Question: I have two different datasets as follows:

I need to add the call volume, put volume, and total volume columns in dataset #2 if and only if: Both ID and Date columns in both datasets match. I am separating calls, puts, and totals, based on the values in column 3 in dataset #1 (C for calls, P for puts, and T for total).
I am running this code but it isn't working (showing an example of calls only, same rule applies for puts and totals).
'''
dataset2$call_volume <- if(dataset1$optiontype== "C")
{ dataset1$volume [ match (
interaction(dataset2$ID,dataset2$date),
interaction(dataset1$ID,dataset1$date)
)]}
'''
Does anyone have a suggestion of how I could proceed with the code? Many thanks!
'''
> dput(dataset1)
structure(list(ID = c(44652, 44652, 44652, 56266, 56266, 56266,
44652, 44652, 44652, 56266, 56266, 56266), date = c("1997/01/02",
"1997/01/02", "1997/01/02", "1997/01/02", "1997/01/02", "1997/01/02",
"1997/01/03", "1997/01/03", "1997/01/03", "1997/01/03", "1997/01/03",
"1997/01/03"), 'option type (C,P,T: for calls, puts, and total)' = c("C",
"P", "T", "C", "P", "T", "C", "P", "T", "C", "P", "T"), volume = c(34,
250, 284, 30, 0, 30, 1443, 211, 1654, 4490, 826, 5316)), row.names = c(NA,
-12L), class = c("tbl_df", "tbl", "data.frame"))
> dput(dataset2)
structure(list(ID = c(44652, 44652, 44652, 56266, 56266, 56266
), date = c("1997/01/02", "1997/01/03", "1997/01/04", "1997/01/02",
"1997/01/03", "1997/01/04"), 'call volume' = c(NA, NA, NA, NA,
NA, NA), 'put volume' = c(NA, NA, NA, NA, NA, NA), 'total volume' = c(NA,
NA, NA, NA, NA, NA)), row.names = c(NA, -6L), class = c("tbl_df",
"tbl", "data.frame"))
'''
Update: I have many other columns in both datasets that are quite different from one another, the only common are the ones shown in the picture and dataset below.
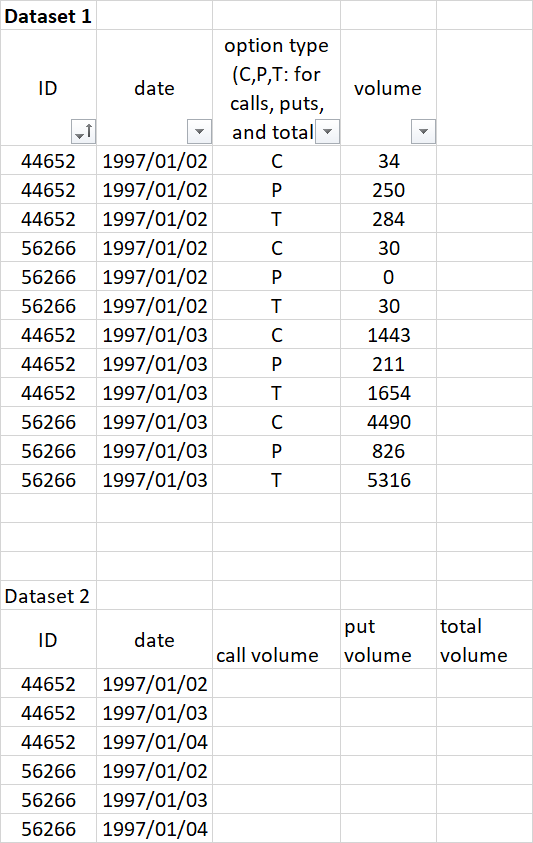
Answer: I think this is a bit of an x/y problem. I figure you are actually trying to pivot 'dataset1' into wide format to populate 'dataset2'. After this you can 'left_join' the two frames.
'''
library(tidyr)
library(dplyr)
names(dataset1)[3] <- "option_type"
dataset2 %>%
dplyr::select(-'call volume', -'put volume', -'total volume') %>%
left_join(dataset1 %>%
tidyr::pivot_wider(names_from = "option_type", values_from = "volume") %>%
rename("Call Volume" = C, "Put Volume" = P, "Total Volume" = 'T'),
by = c("ID", "date"))
#> # A tibble: 6 x 5
#> ID date 'Call Volume' 'Put Volume' 'Total Volume'
#> <dbl> <chr> <dbl> <dbl> <dbl>
#> 1 44652 1997/01/02 34 250 284
#> 2 44652 1997/01/03 1443 211 1654
#> 3 44652 1997/01/04 NA NA NA
#> 4 56266 1997/01/02 30 0 30
#> 5 56266 1997/01/03 4490 826 5316
#> 6 56266 1997/01/04 NA NA NA
'''
<URL>